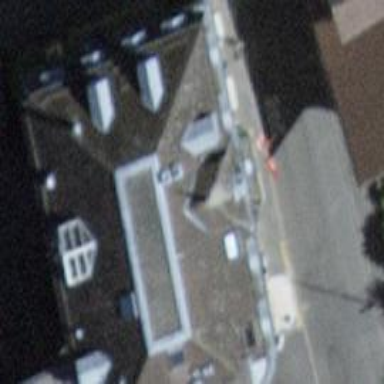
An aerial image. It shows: Hotel.